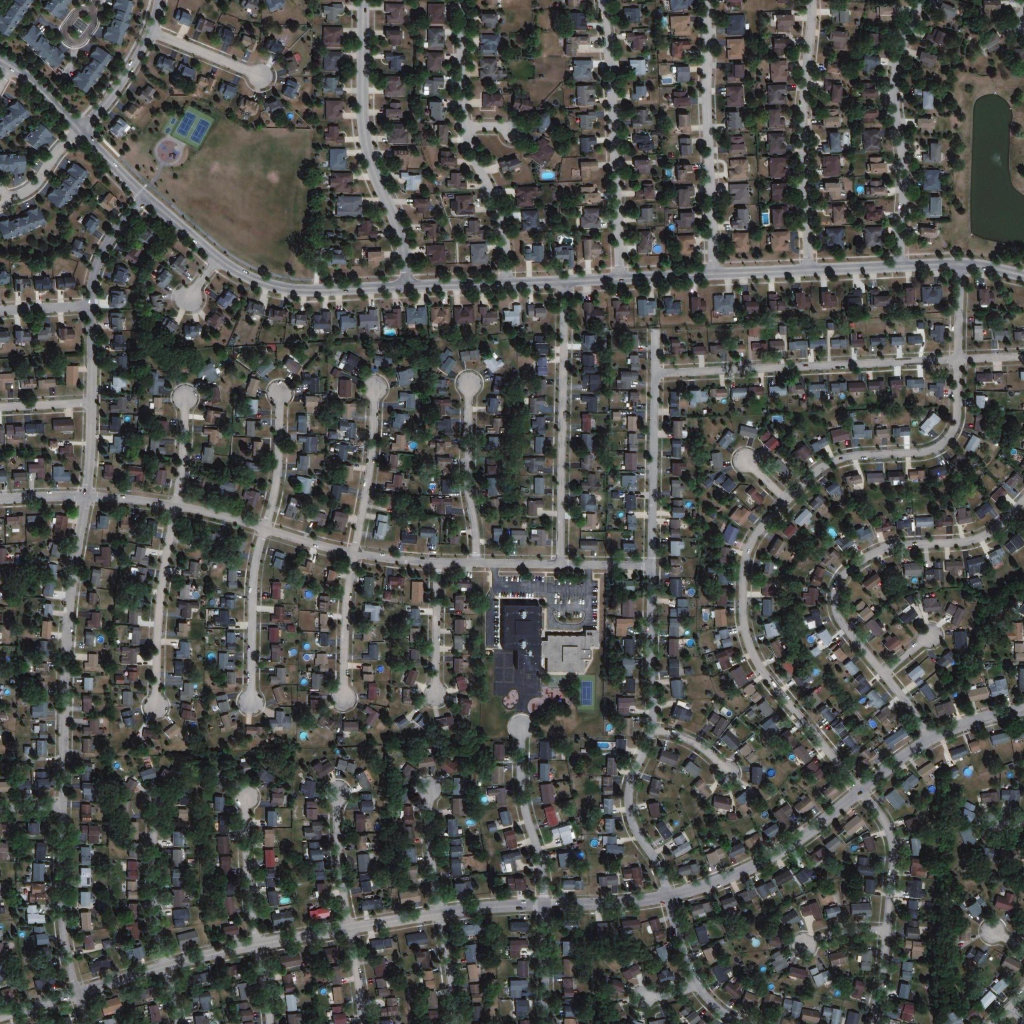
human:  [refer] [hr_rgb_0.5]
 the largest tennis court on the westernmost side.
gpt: <box>[[16, 10, 20, 14, 0]]</box>